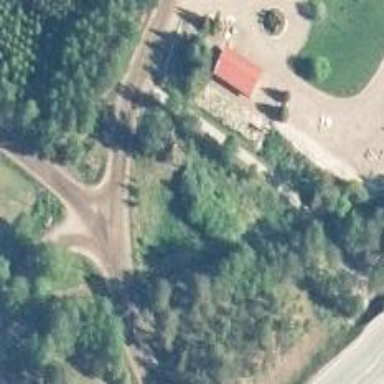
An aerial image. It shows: Asphalt cycleway.